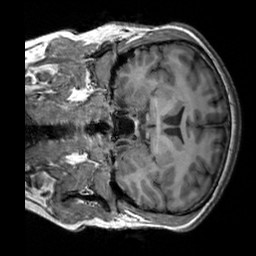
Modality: T1w
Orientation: coronal
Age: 30
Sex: male
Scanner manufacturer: siemens
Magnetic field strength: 3 T
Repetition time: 2.3 s
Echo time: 0.00303 s